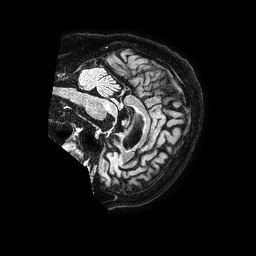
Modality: FLAIR
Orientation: sagittal
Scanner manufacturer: philips
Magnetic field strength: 1.5 T
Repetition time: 4.8 s
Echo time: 0.3 s